Question: I have a code
'''
class smallDOUBLE;
class smallINT
{
private:
int val;
public:
smallINT():val(0){}
smallINT(int i):val(i){}
operator smallDOUBLE() {return val;}
};
class smallDOUBLE
{
private:
double val;
public:
smallDOUBLE():val(0){}
smallDOUBLE(double i):val(i){}
operator smallINT() { return val;}
};
int main()
{
smallINT int1(10);
smallDOUBLE DBL1(123.22);
smallINT int2 = DBL1;
smallDOUBLE DBL2 = int1;
}
'''
Here 'smallINT int2 = DBL1;' in the main works fine, but 'smallDOUBLE DBL2 = int1;' throws error saying
> return type smallDOUBLE is incomplete
during compilation.
Why does 'operator smallINT() { return val;}' work
whereas 'operator smallDOUBLE() {return val;}' doesn't ?

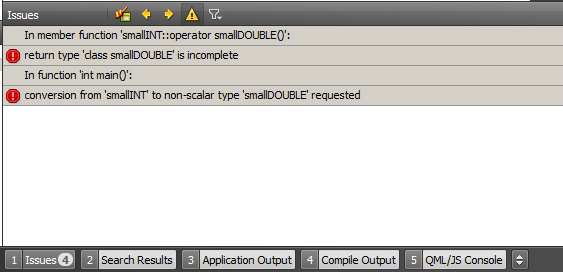
Answer: The error is telling: in order to implement a conversion function, you need the type the function converts to to be already implemented. Just moving the definition of 'operator smallDOUBLE()' after the definition of the class 'smallDOUBLE' yields a compilable program.
'''
class smallDOUBLE;
class smallINT
{
private:
int val;
public:
smallINT():val(0){}
smallINT(int i):val(i){}
operator smallDOUBLE();
};
class smallDOUBLE
{
private:
double val;
public:
smallDOUBLE():val(0){}
smallDOUBLE(double i):val(i){}
// smallINT already defined, no problem here...
operator smallINT() { return val;}
};
// now that smallDOUBLE is defined...
smallINT::operator smallDOUBLE(){return val;}
int main()
{
smallINT int1(10);
smallDOUBLE DBL1(123.22);
smallINT int2 = DBL1;
smallDOUBLE DBL2 = int1;
}
'''